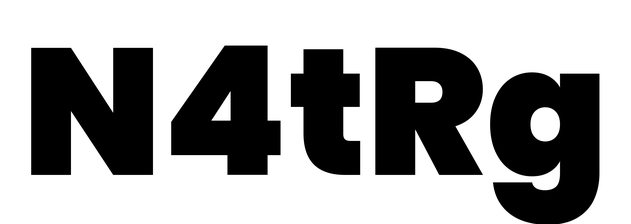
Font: Poppins-Black